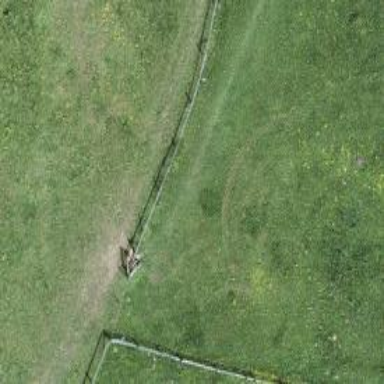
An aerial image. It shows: Kissing gate.